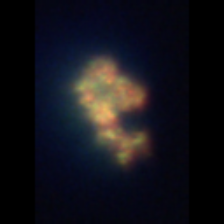
Taxon: Unknown_detritus
Group: Unknown